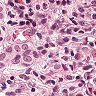
Metastatic tissue present: yes